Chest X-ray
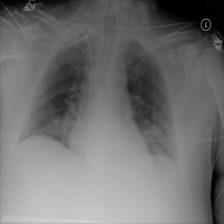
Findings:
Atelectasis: negative
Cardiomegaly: negative
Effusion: negative
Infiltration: positive
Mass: negative
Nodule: negative
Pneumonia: negative
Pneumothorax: negative
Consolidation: negative
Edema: negative
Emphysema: negative
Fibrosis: negative
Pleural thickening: negative
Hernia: negative